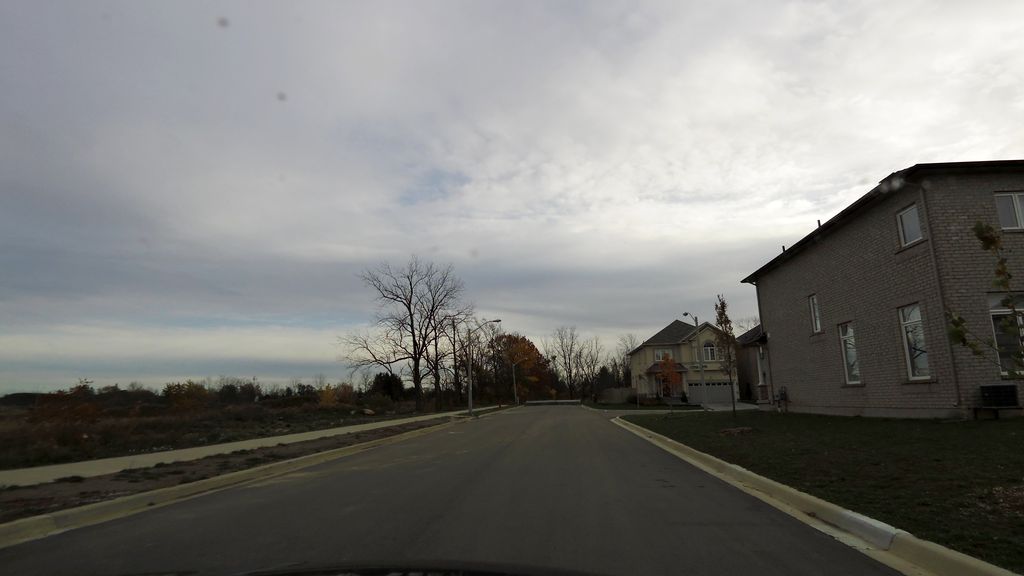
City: hamilton